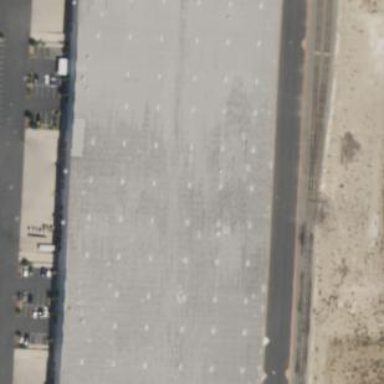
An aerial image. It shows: Warehouse.